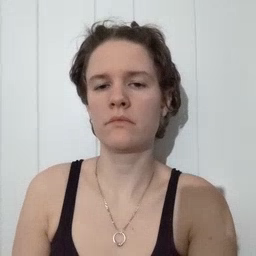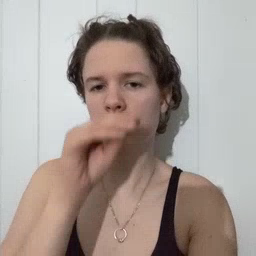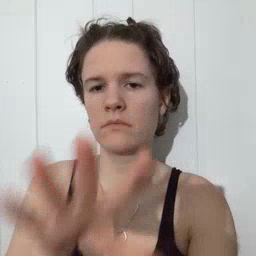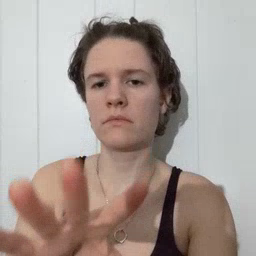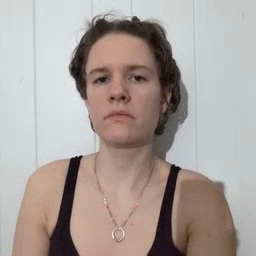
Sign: blow